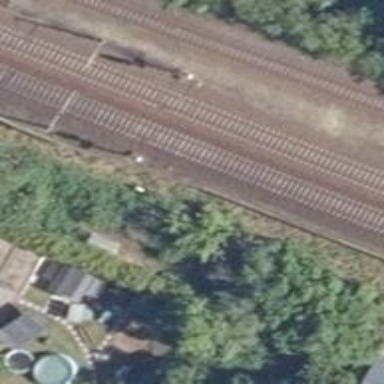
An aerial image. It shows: Railway signal.